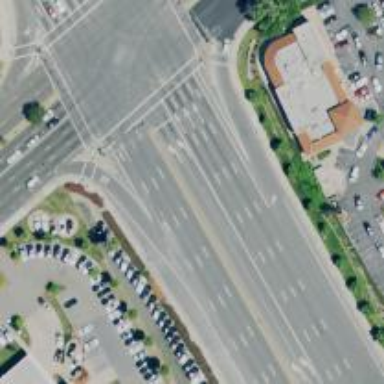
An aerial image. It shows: Trunk highway with separate sidewalk. It is expressway.